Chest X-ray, PA view. Patient: 27 years old, sex M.
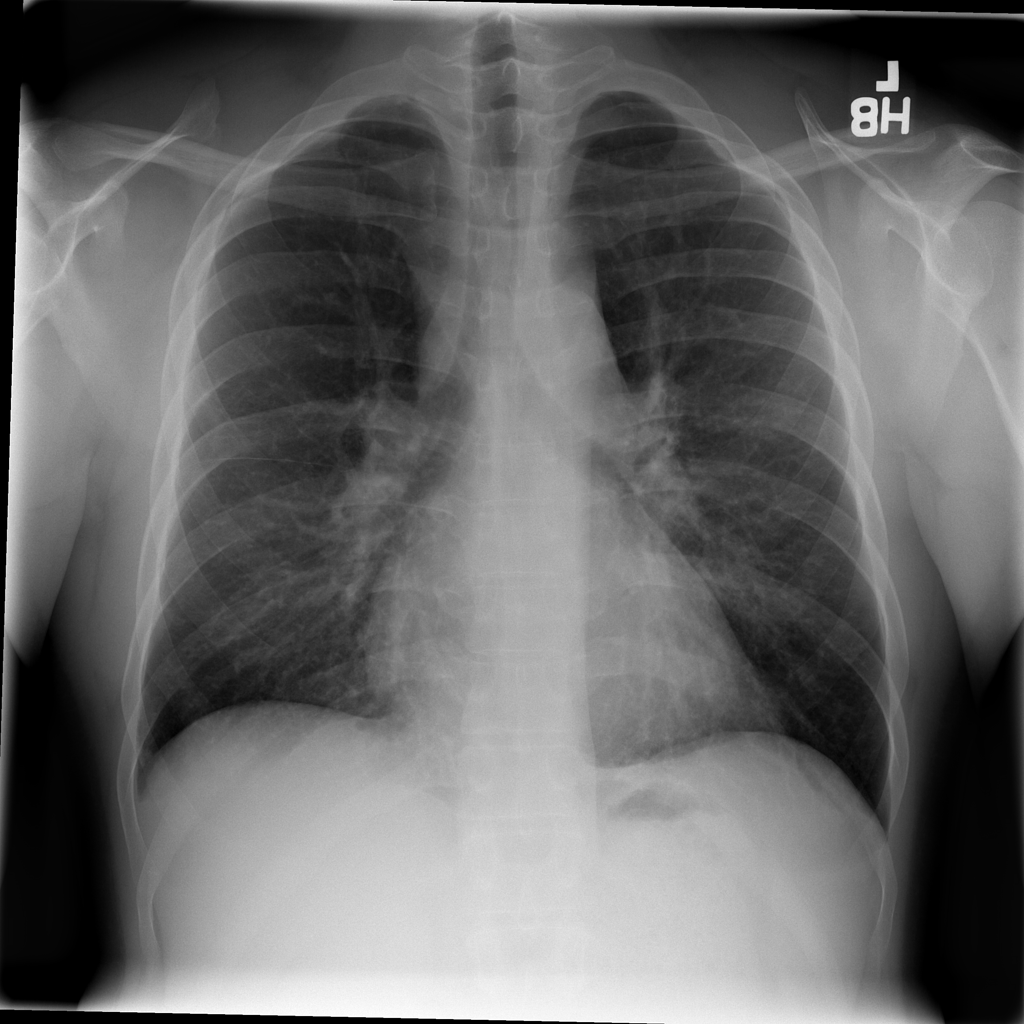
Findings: Pleural_Thickening